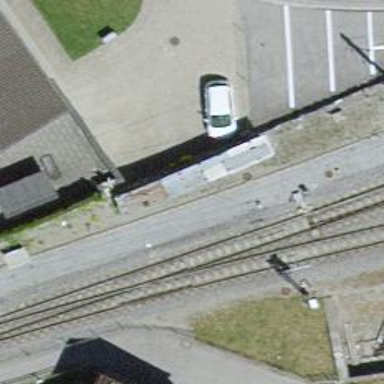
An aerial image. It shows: Narrow-gauge railway with single track. The railway is electrified with contact line.